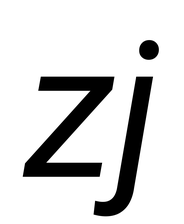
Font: Roboto-Italic_Italic